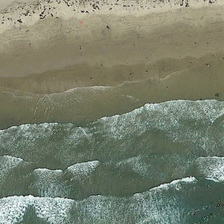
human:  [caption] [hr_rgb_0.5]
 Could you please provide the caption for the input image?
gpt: this is coastline .

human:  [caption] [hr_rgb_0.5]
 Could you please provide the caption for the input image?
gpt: yellow beach is near blue ocean with white waves .

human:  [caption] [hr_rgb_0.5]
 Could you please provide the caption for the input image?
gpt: yellow beach is near blue ocean with white waves .

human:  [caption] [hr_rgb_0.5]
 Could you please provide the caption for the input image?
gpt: it is blue-green sea and brown sandy beach .

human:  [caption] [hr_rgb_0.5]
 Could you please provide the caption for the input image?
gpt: this is coastline .